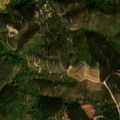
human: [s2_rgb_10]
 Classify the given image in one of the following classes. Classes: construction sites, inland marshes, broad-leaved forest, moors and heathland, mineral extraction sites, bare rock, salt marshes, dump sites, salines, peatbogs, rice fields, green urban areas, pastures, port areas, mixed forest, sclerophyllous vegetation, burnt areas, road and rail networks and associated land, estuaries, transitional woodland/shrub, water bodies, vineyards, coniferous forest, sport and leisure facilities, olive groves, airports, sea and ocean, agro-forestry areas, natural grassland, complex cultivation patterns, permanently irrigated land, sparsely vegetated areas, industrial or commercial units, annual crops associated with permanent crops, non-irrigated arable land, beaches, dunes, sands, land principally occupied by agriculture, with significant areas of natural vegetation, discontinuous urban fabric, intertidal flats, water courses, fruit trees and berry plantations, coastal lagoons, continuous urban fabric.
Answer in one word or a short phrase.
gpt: land principally occupied by agriculture, with significant areas of natural vegetation, broad-leaved forest